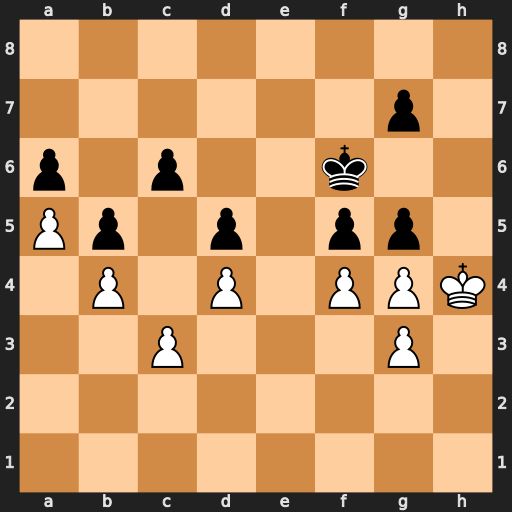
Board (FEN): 8/6p1/p1p2k2/Pp1p1pp1/1P1P1PPK/2P3P1/8/8
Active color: w
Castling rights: -
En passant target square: -
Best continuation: fxg5+ Kg6 gxf5+ Kxf5 Kh5 Ke4 Kg6